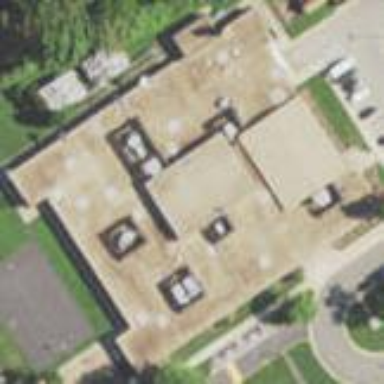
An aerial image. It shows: School building.